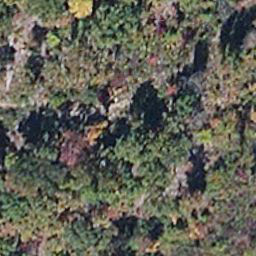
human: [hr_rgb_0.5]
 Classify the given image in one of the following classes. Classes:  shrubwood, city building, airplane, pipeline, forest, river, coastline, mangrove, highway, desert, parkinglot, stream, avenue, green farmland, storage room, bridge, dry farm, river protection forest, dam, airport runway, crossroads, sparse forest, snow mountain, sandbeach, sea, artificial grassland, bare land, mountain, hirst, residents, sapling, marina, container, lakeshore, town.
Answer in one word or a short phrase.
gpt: mangrove